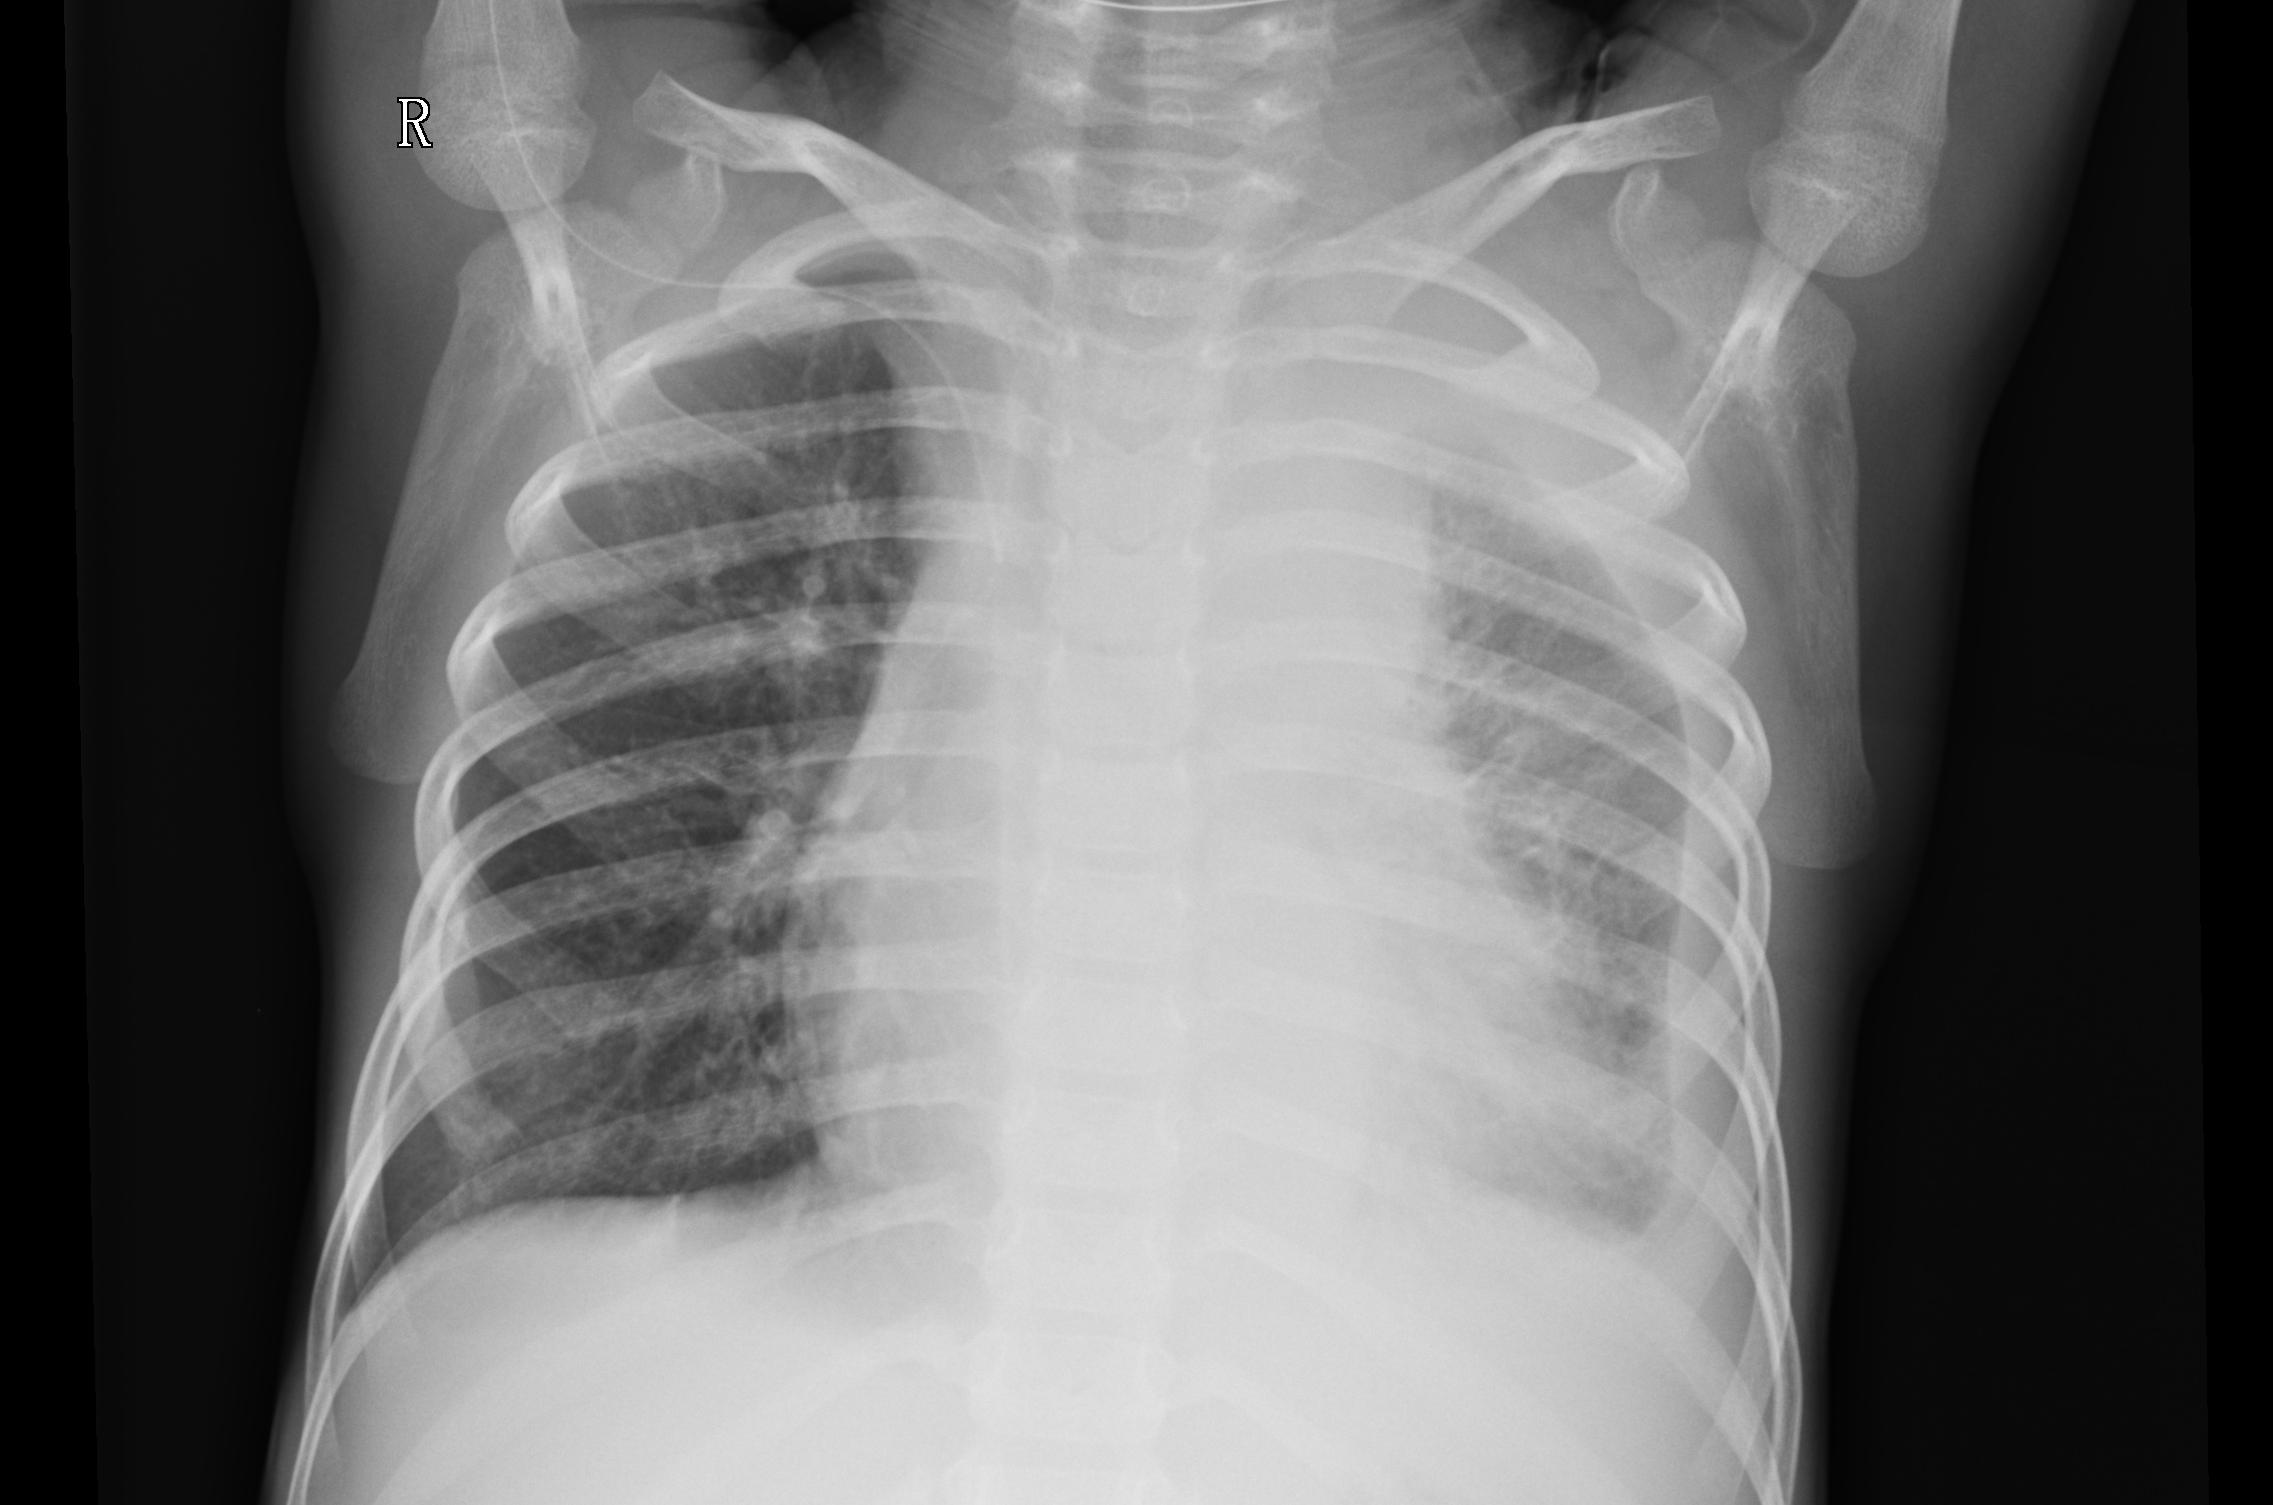
Diagnosis: PNEUMONIA